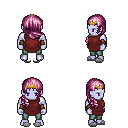
a pixel art fantasy rpg character, male body template, dark elf, purple skin, maroon tunic, teal pants, pink right-swept hairstyle, gold tiara, leather bracers, white slippers, four views (front, back, left, right), 2x2 character sprite sheet, small pixel art, hard edges, no anti-aliasing